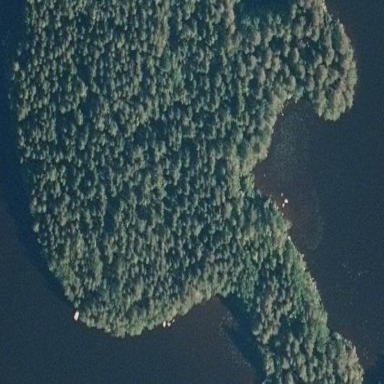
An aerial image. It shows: Mixed woodland with various types of leaves.